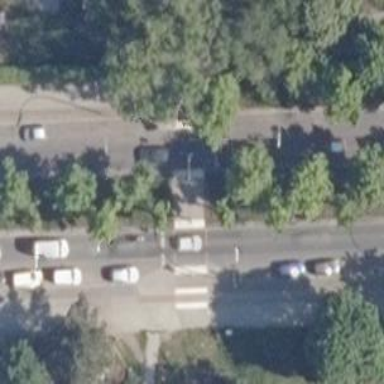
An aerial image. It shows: Road with traffic signals.